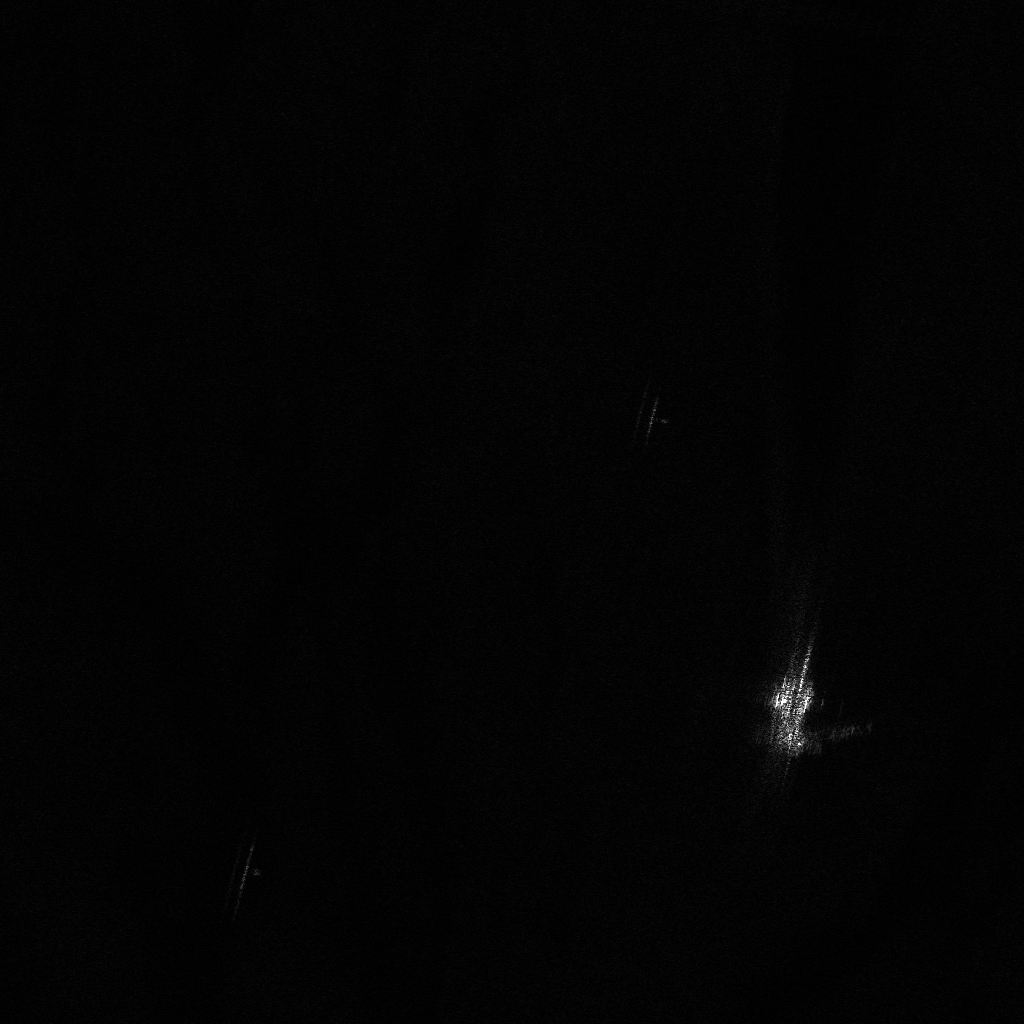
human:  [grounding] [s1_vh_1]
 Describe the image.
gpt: In the satellite image, there is  <ref>1 large container </ref> <box>[[75, 62, 78, 73, 11]]</box> located at right.